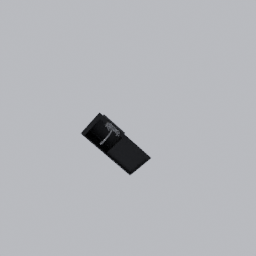
Label: appliances